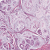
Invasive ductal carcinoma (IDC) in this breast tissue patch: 1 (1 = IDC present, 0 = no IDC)